Question: I have a textbox in my php form in which user can insert a movie title, or an actor/actress name and then by clicking a search button, a new window (movielist.php) will be opened showing list of movies containing that title or movies by that actor/actress.
Since sometimes the query takes a long time (for example if user only type "home", to see all movies contain this word, or if he insert "tom" to see all movies by all actors contain "tom" in their names, it will take a few minutes), I would like to show a message to user if he/she would like to wait more or maybe he prefer to change the search term.
Here is what I tried till now:
'''
<body>
<div id="message" div align="center"><img id="loading" src="http://schools.nyc.gov/ui/cms/sites/commoncore/images/loadingAnimation.gif" width="350" height="350">
<br />
Please wait while data is being loaded.
</div>
<div id= "field">
</div>
<?php
$pagenumber = '1';
if(!empty($_GET['page'])) {
$pagenumber = filter_input(INPUT_GET, 'page', FILTER_VALIDATE_INT);
if(false === $pagenumber) {
$pagenumber = '1';
}
}
?>
<script type="text/javascript">
(function(){
setTimeout(showpopup, 10000)
})();
function showpopup(){
alert("It may take some time to browse data..Please change your search keywords if you don't want to wait longer");
}
$('#message').show();
var searchType = parent.window.opener.searchType;
var textbox = parent.window.opener.textbox;
var pagenumber = "<?php echo $pagenumber; ?>";
$.ajax({
url: 'searchfilm.php', //where I have DB Queries
datatype: "json",
data:{q:textbox, t:searchType, page:pagenumber},
success: function(response) {
$("#field").html(response);
$("#message").hide();
}
});
</script>
</body>
'''
With the above code, when user insert a term in the textbox and click search, it shows the loading image in the page and opens the pop-up after 10 seconds.
It shows pop-up in any case, even when query is fast and it shows results (movie list) immediately, the pop-up opens after 10 seconds always. Could someone kindly let me know how can I prevent popup to be opened when results are displayed? Also, Is it possible to show pop up with 2 buttons: "Yes, continue", "No, quit"?
The below image might show my problem better:

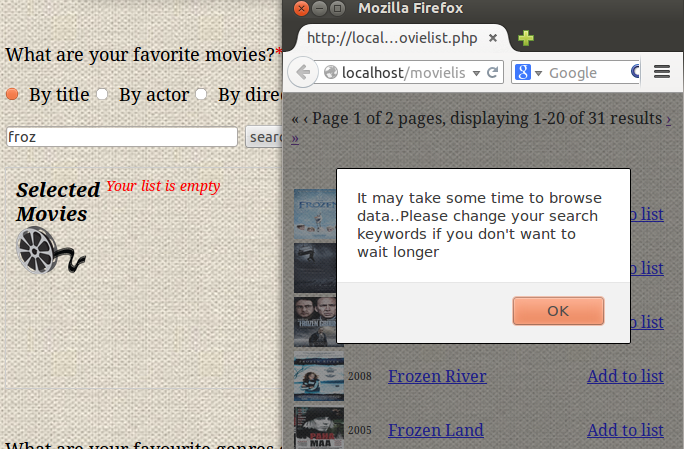
Answer: You'll have to store the reference to your 'setTimeout()' for loading the alert... In your success-method, clear the timeout like outlined in the following SO question:
<URL>
Example code (untested):
'''
<script type="text/javascript">
var popupTimeout = setTimeout(showpopup, 10000);
function showpopup(){
alert("It may take some time to browse data..Please change your search keywords if you don't want to wait longer");
}
$('#message').show();
var searchType = parent.window.opener.searchType;
var textbox = parent.window.opener.textbox;
var pagenumber = "<?php echo $pagenumber; ?>";
$.ajax({
url: 'searchfilm.php', //where I have DB Queries
datatype: "json",
data:{q:textbox, t:searchType, page:pagenumber},
success: function(response) {
$("#field").html(response);
clearTimeout(popupTimeout);
$("#message").hide();
}
});
</script>
'''